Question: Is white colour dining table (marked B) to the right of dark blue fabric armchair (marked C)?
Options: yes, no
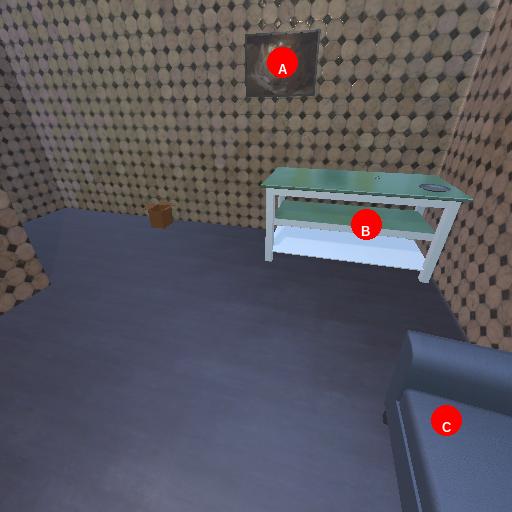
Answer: yes